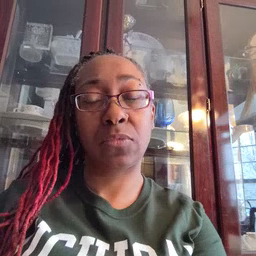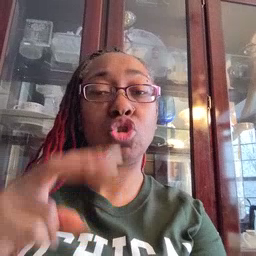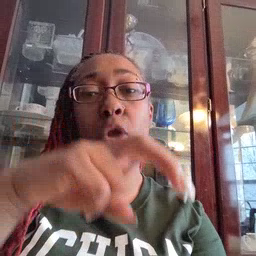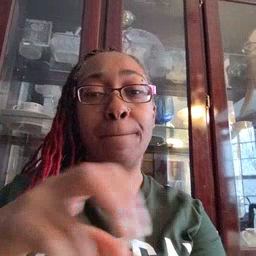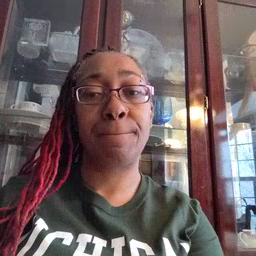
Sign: jump